Question:
just as the picture I attached, it shows 1 app requests, but there is no apps listed there.
the apprequests sent from the graph api using javascript sdk
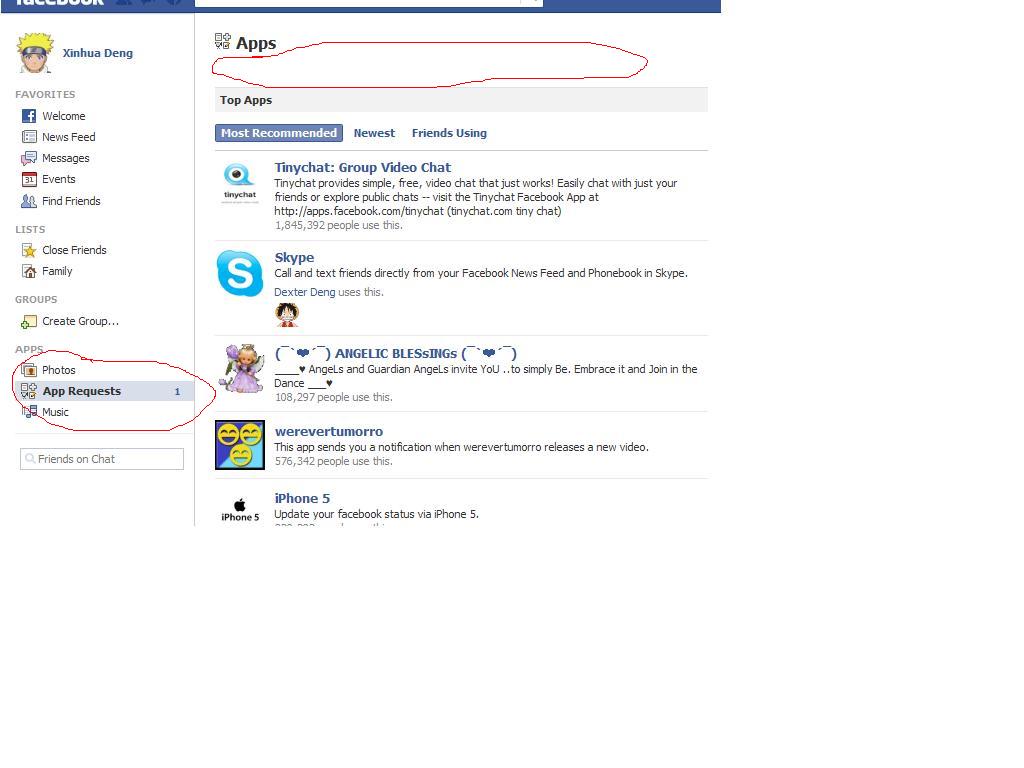
Answer: Any App Reqeusts you set with you app will need to be deleted by your app. Sample from blog shows how to concatenate the request_id and user_id in order to delete the outstanding requests.
Refer to <URL>
---
'''
<?php
require_once('php-sdk/facebook.php');
$config = array(
'appId' => 'YOUR_APP_ID',
'secret' => 'YOUR_APP_SECRET',
);
$facebook = new Facebook($config);
?>
<html xmlns="http://www.w3.org/1999/xhtml"
xmlns:fb="https://www.facebook.com/2008/fbml">
<head>
<title>Deleting Requests Example</title>
</head>
<body>
<?php
$user_id = $facebook->getUser();
if ($user_id) {
//Get the Request Ids
$request_ids = explode(',', $_REQUEST['request_ids']);
//Construct full Request_Id
function build_full_request_id($request_id, $user_id) {
return $request_id . '_' . $user_id;
}
//For each Request construct full Request_id and Delete
foreach ($request_ids as $request_id) {
echo ("reqeust_id=".$request_id."<br>");
$full_request_id =
build_full_request_id($request_id,$user_id);
echo ("full_reqeust_id=".$full_request_id."<br>");
try {
$delete_success =
$facebook->api("/$full_request_id",'DELETE');
if ($delete_success) {
echo "Successfully deleted " . $full_request_id;
}
else {
echo "Delete failed".$full_request_id;
}
}
catch (FacebookApiException $e) {
echo "error";
}
}
}
//User TOS if user has not authenticated your App
else if (!isset($_REQUEST['error'])){
$params = array(
'redirect_uri' => 'http://localhost/~namitag/requests.php'
);
$loginUrl = $facebook->getLoginUrl($params);
echo
'<script>window.top.location.href="'.$loginUrl.'";</script>';
}
else {
echo ("user denied permission"); }
?>
</body>
</html>
'''
---